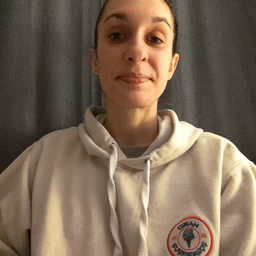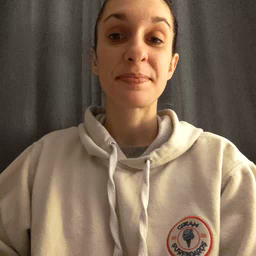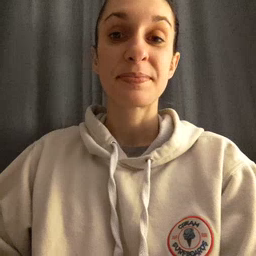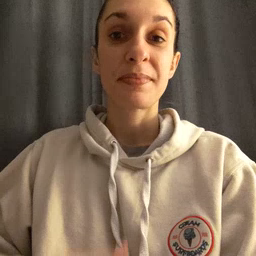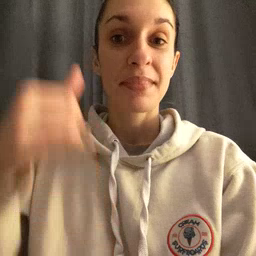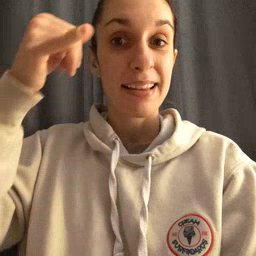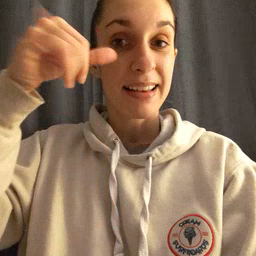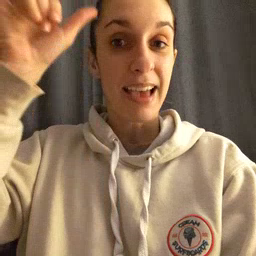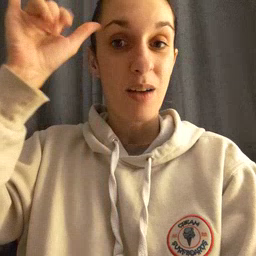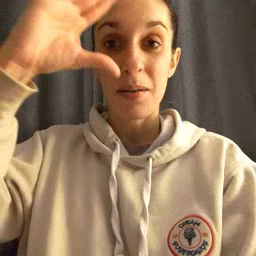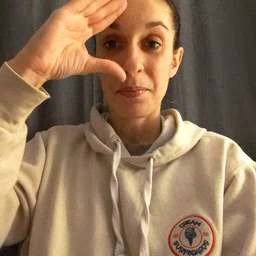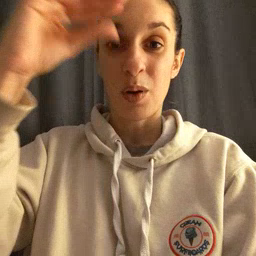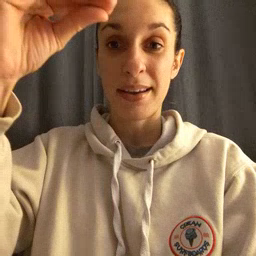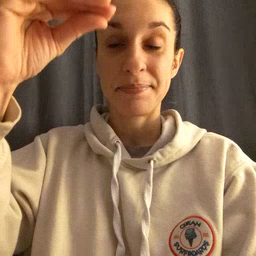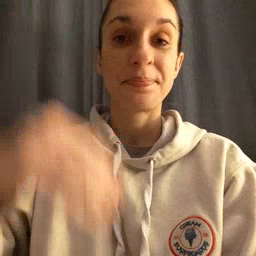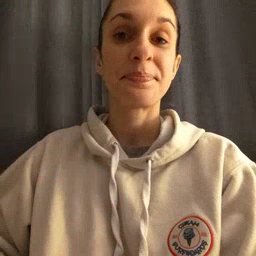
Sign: cowboy